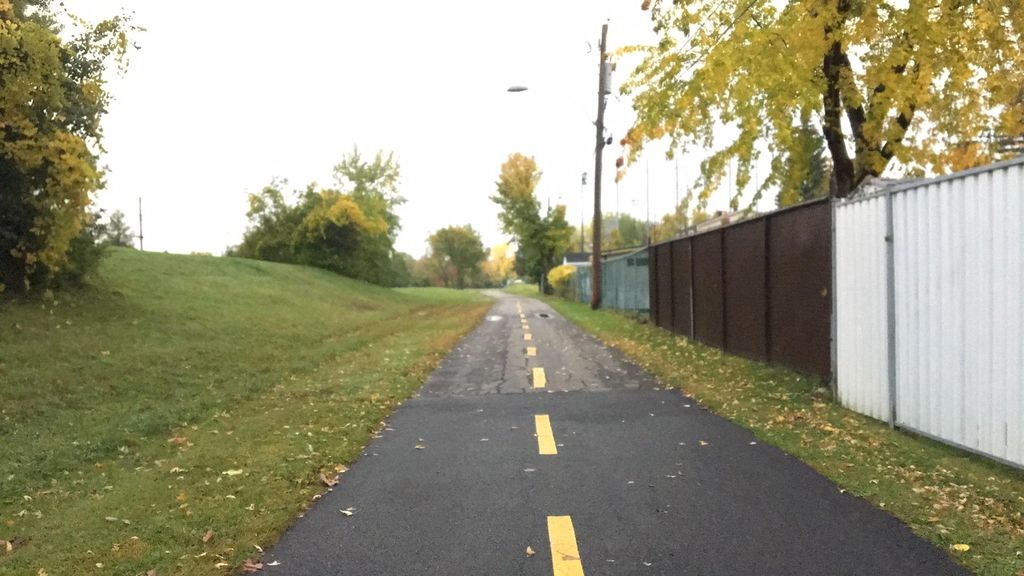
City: montreal